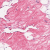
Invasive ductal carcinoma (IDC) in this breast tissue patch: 0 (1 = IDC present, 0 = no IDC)